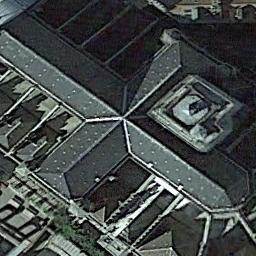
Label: church